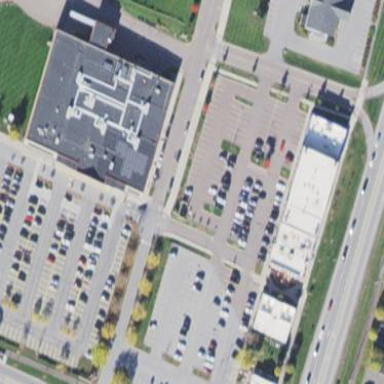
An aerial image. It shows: Parking area with surface.